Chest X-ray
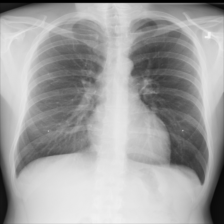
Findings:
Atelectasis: negative
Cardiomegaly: negative
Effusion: negative
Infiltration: negative
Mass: negative
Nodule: negative
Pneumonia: negative
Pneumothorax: negative
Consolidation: negative
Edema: negative
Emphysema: negative
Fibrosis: negative
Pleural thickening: negative
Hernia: negative